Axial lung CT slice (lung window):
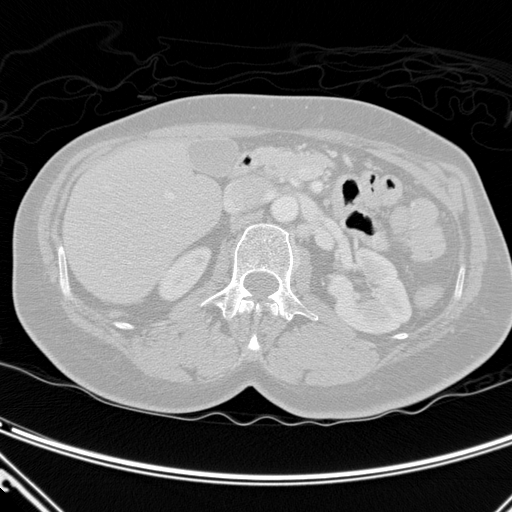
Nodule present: no